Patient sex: F
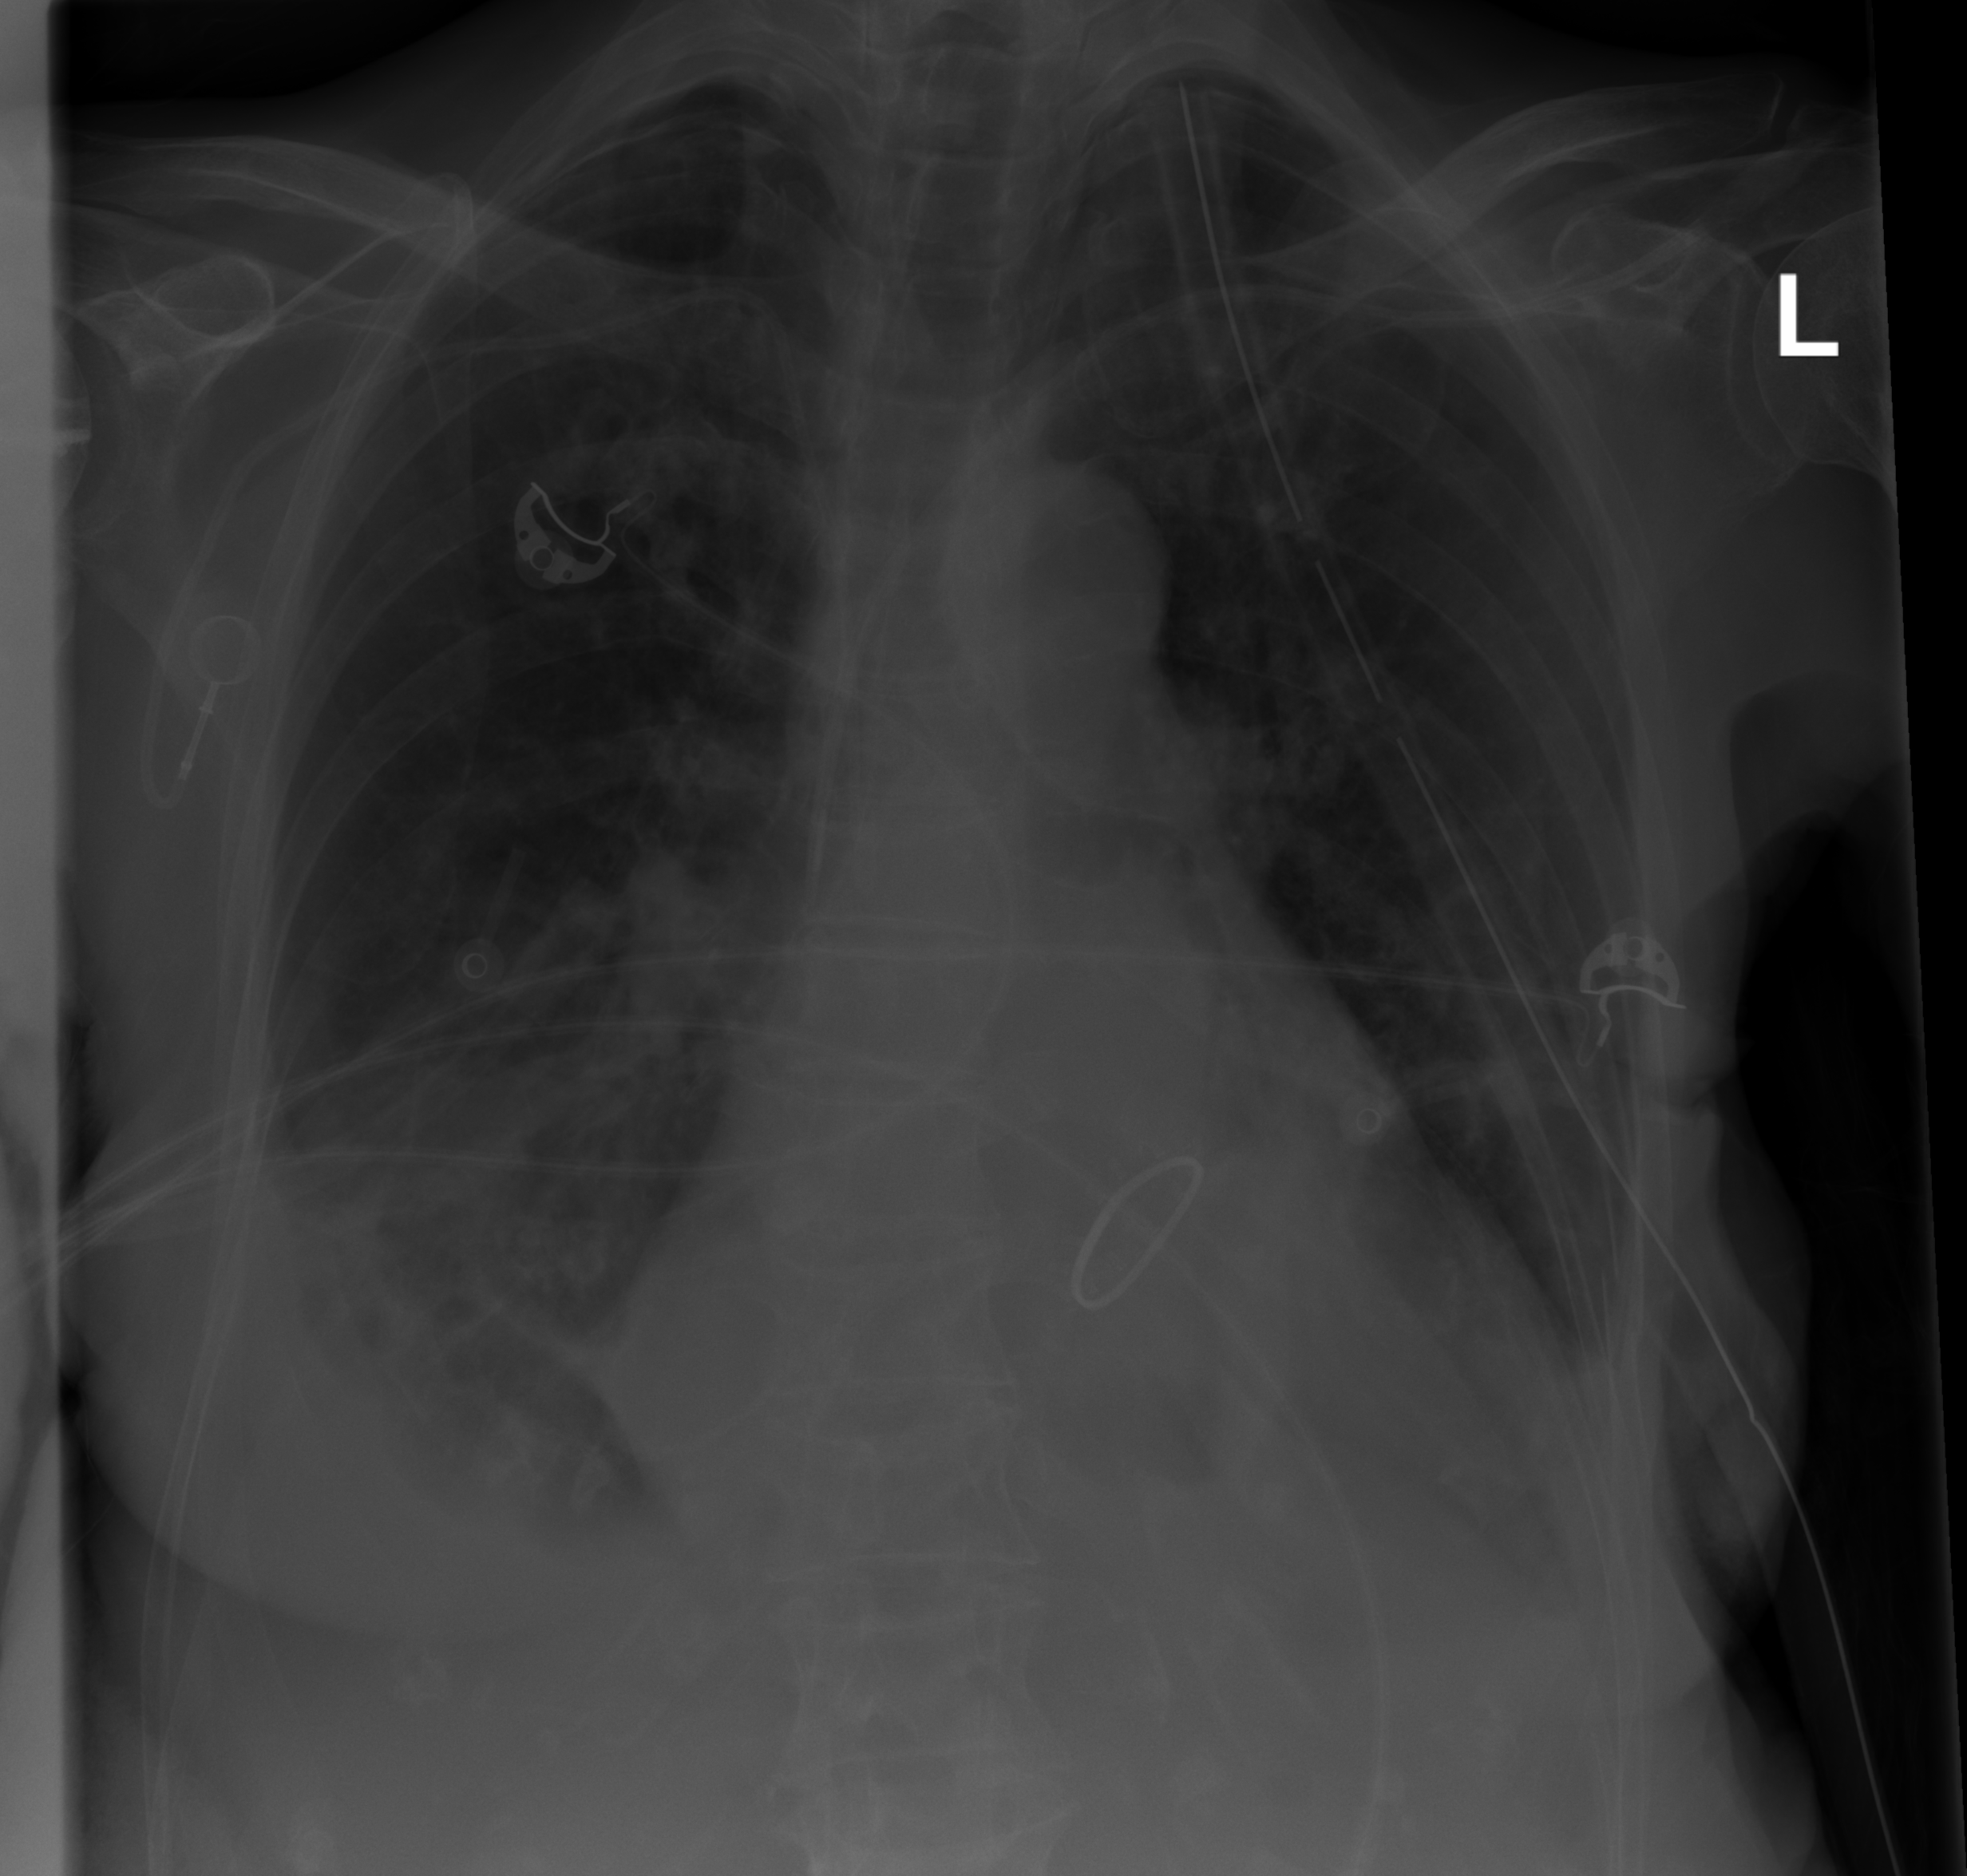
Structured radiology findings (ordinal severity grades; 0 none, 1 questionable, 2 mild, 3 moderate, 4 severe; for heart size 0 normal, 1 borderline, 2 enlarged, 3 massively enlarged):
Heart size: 2
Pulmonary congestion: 0
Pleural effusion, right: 2
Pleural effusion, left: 2
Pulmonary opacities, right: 2
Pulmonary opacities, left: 1
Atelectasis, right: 2
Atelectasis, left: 2